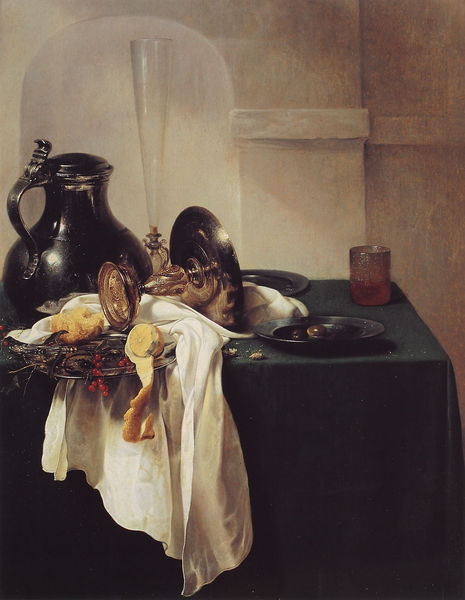
Titel: Zinnkrug und Silber-Tazza auf einem Tisch
Künstler: Jan Jansz den Uyl
Institution: Privatsammlung
Schlagwörter: dunkel, gemälde, weiß, grün, braun, glas, licht, pfeiler, schwarz, tisch, obst, rot, tuch, wand, schale, silber, tablett, teller, niederlande, tischdecke, tischtuch, gold, interieur, decke, kanne, krug, stilleben, stillleben, vase, mauer, olive, glanz, kerze, brot, fotorealismus, nische, gefäß, zinn, beeren, kerzenständer, leintuch, pokal, zitrone, oliven, caravaggio, tisch stillleben, johannesbeere, pokall